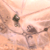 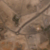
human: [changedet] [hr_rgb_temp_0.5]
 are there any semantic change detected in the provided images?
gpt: A road was edified in the desert.